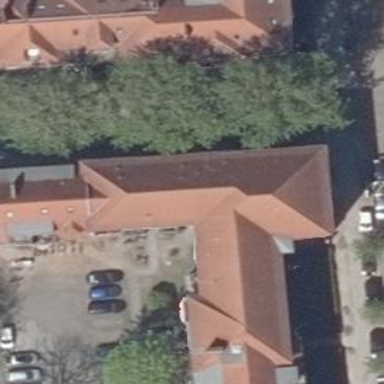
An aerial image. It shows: Apartment building with hipped roof.